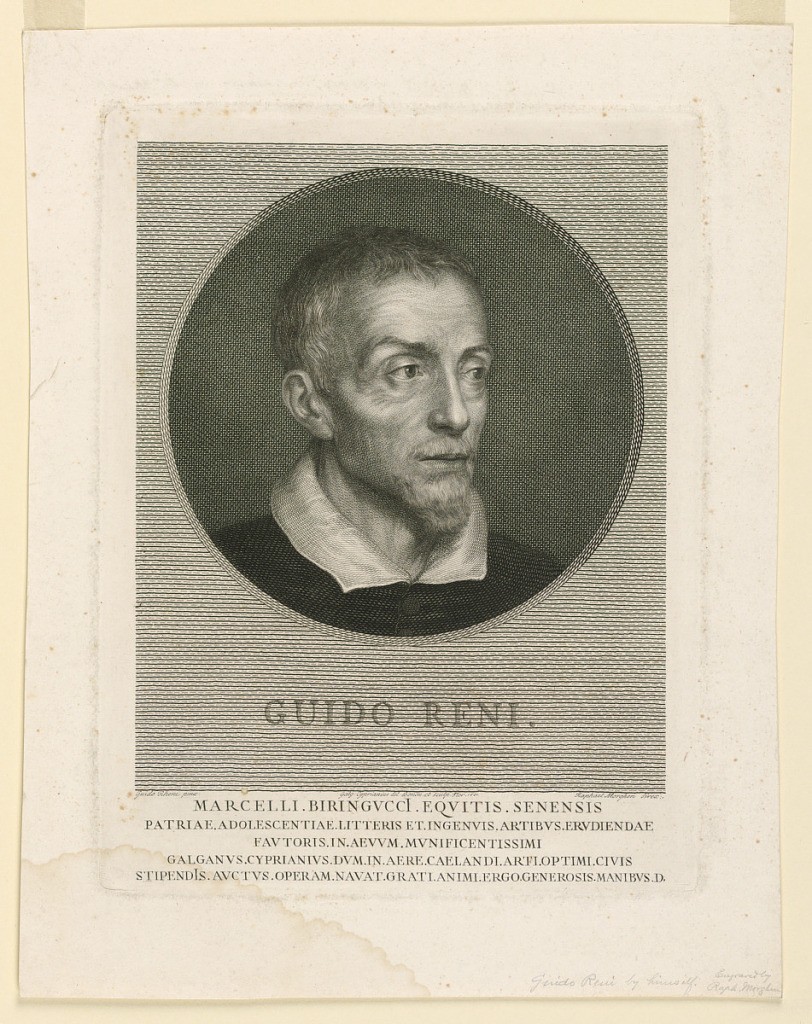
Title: Portrait of Guido Reni
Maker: Galgano Cipriani
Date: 1801
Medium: Engraving on paper
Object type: Print
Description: Portrait of head in a circle. The head in three-quarter view towards right. Circular inserted into a rectangular field on which are inscriptions.